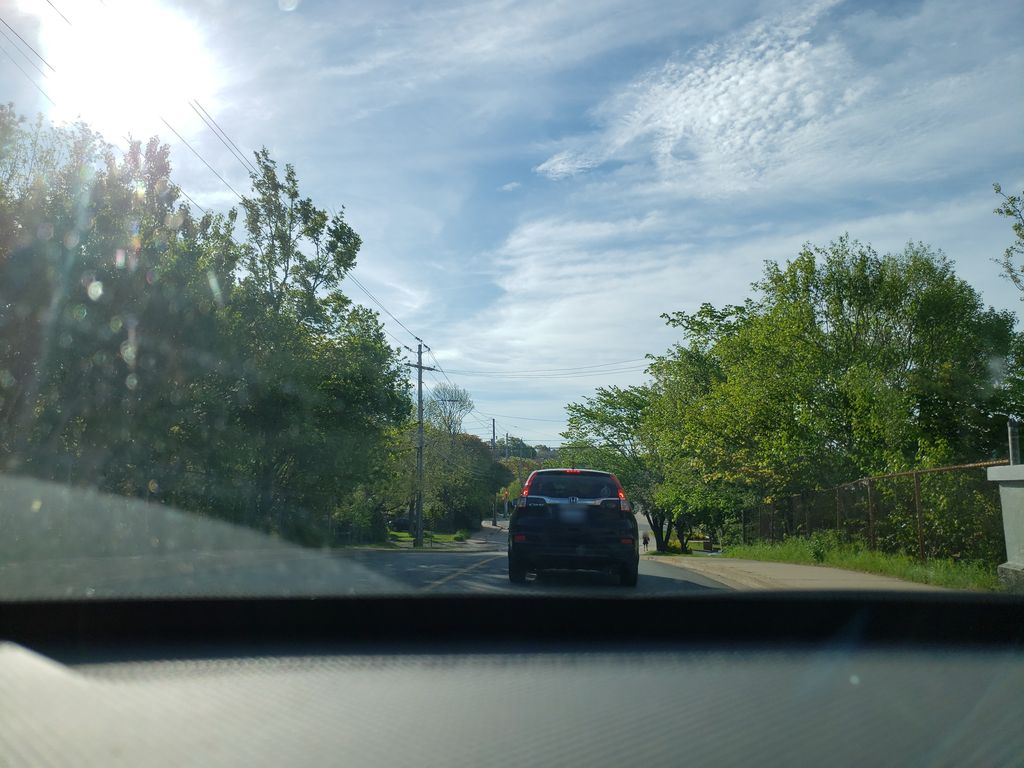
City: halifax